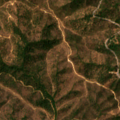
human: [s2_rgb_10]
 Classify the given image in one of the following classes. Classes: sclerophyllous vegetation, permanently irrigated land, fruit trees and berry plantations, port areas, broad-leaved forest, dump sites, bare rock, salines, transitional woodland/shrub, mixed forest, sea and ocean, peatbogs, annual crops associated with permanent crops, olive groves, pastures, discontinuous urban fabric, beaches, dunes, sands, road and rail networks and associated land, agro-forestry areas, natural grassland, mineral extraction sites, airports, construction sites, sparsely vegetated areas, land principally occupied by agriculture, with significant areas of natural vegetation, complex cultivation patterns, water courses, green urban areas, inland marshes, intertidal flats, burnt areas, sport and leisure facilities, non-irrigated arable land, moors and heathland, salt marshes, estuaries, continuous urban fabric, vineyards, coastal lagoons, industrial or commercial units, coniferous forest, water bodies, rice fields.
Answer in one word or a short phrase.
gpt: mixed forest, transitional woodland/shrub